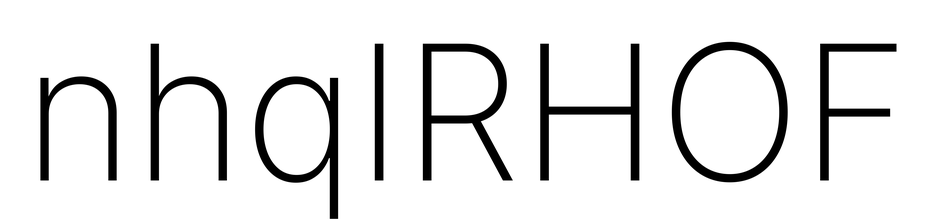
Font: Inter_ExtraLight